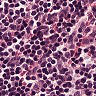
Metastatic tissue present: no